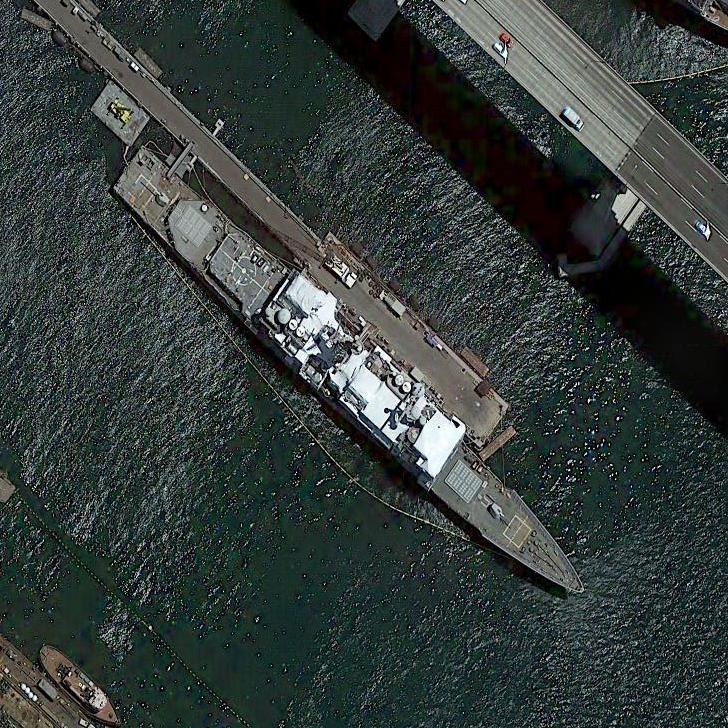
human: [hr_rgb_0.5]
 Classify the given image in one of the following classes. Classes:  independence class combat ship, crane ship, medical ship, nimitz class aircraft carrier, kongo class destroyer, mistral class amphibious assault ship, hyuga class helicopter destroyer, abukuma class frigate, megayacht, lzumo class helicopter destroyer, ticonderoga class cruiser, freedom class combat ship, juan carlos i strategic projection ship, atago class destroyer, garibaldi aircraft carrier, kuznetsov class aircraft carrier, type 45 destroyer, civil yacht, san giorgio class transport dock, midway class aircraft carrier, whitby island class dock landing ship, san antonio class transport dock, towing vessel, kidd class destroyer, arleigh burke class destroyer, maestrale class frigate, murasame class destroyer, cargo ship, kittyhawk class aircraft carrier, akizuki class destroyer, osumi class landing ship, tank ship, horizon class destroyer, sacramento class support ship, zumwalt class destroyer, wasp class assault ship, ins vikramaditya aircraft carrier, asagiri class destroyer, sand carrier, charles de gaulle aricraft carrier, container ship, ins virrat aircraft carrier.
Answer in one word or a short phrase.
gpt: Ticonderoga class cruiser